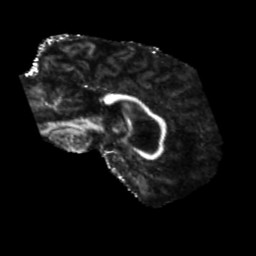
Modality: FA
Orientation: sagittal
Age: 56
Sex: male
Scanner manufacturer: siemens
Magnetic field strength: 3 T
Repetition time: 5.25 s
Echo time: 0.08 s